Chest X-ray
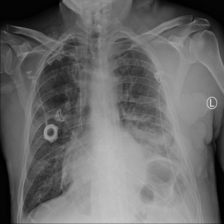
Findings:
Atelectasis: negative
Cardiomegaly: negative
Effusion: positive
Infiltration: positive
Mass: negative
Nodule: negative
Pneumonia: negative
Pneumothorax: negative
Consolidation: negative
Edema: positive
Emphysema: negative
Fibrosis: negative
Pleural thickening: negative
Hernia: negative